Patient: sex M, age 57
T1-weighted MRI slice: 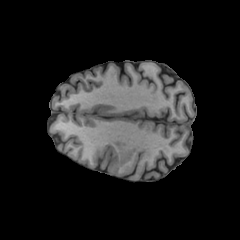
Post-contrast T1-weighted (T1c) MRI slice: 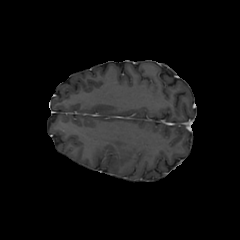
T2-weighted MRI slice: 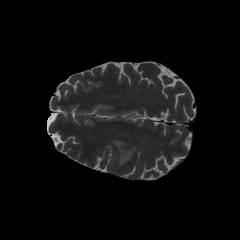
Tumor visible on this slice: yes
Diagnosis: Astrocytoma, IDH-wildtype
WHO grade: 2